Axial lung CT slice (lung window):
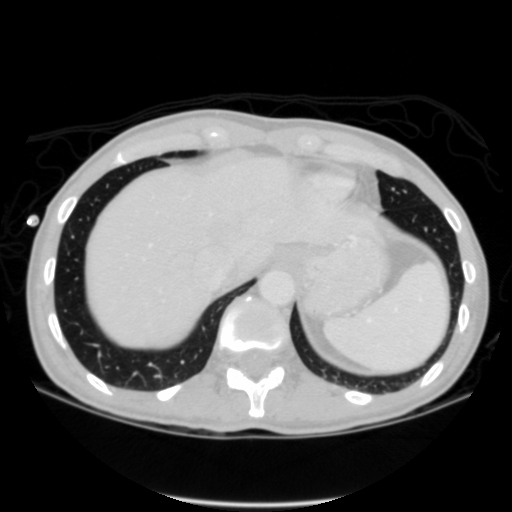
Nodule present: no